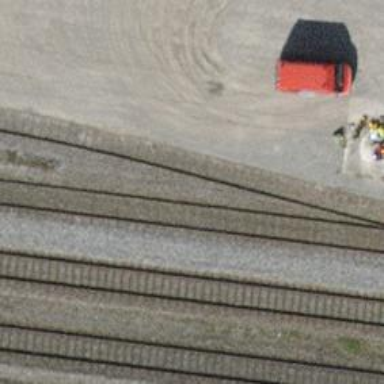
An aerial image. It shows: Single-track spur railway line.